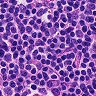
Metastatic tissue present: no